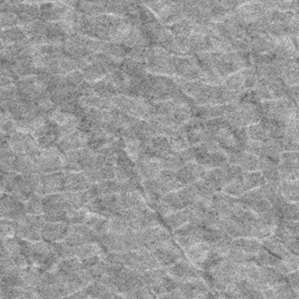
Label: frost